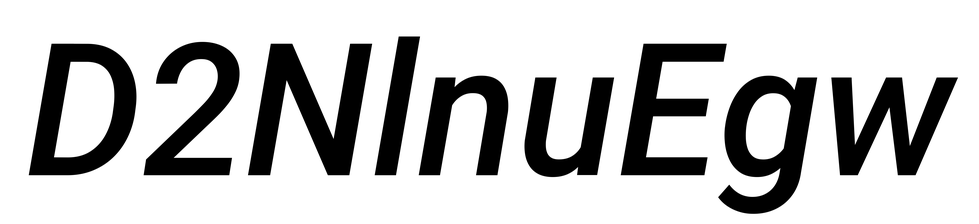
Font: Roboto-Italic_Medium_Italic